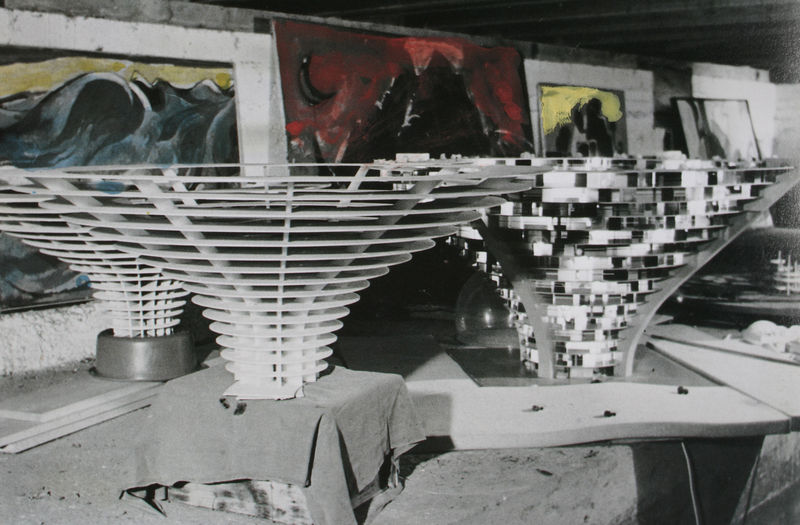
Titel: Intra-Raumstadt-Modelle im Atelier
Künstler: Walter Jonas
Schlagwörter: gemälde, weiß, sand, grau, licht, raum, schwarz, tisch, tische, haus, wand, architektur, tischtuch, erde, häuser, boden, tücher, decke, balkon, modell, wohnhäuser, saal, vorstellung, red, expressionismus, painting, yellow, atelier, balken, galerie, foto, fotografie, photographie, schwarzweiß, modelle, photo, ausstellung, wood, steel, trichter, spirale, installation, studio, hausmodell, ash